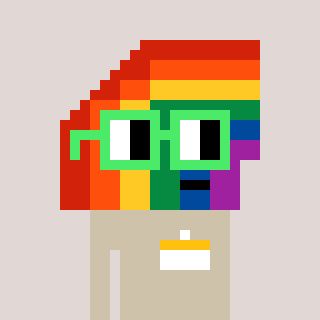
a pixel art character with square light green glasses, a rainbow-shaped head and a bege-colored body on a warm background